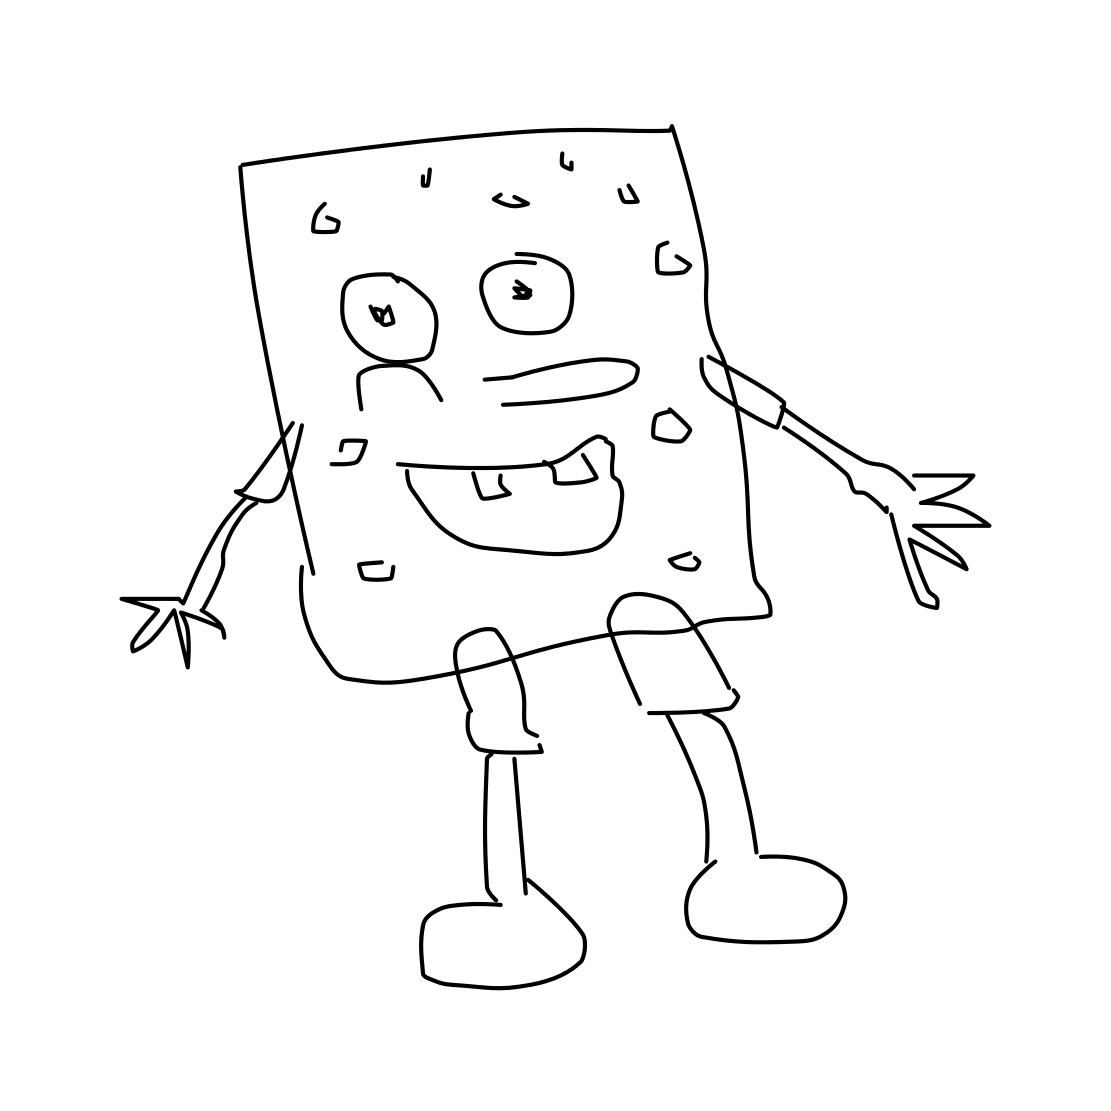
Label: sponge bob